Question: I have a 'Type' of '{System.Collections.ObjectModel.ObservableCollection}' and it implements the following interfaces

This is my code to check if the type implements 'IList'
'''
if (type.IsGenericType && type.GetInterfaces().Contains(typeof(IList<>)))
{
type = type.GetGenericArguments()[0];
enclosedType = EnclosedType.List;
}
'''
Why doesn't this work?
I feel like I'm missing something obvious.
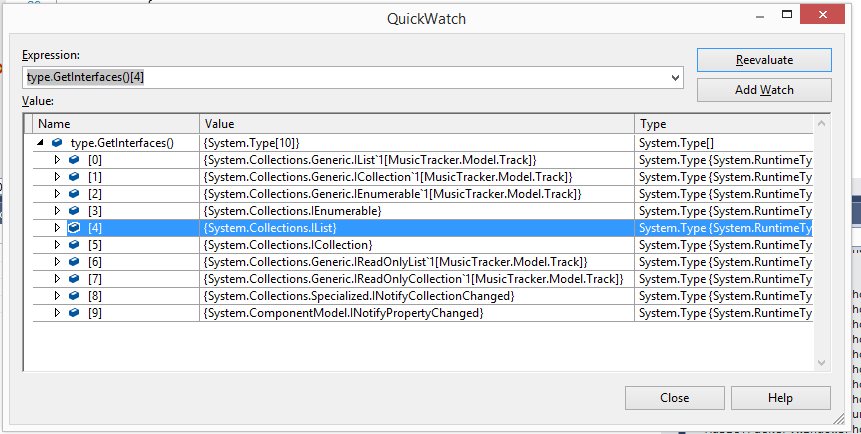
Answer: As stated below. It implements 'IList<TheType>' and not 'IList'
You need to check the generic type definitions for the interfaces.
Example:
'''
type.GetInterfaces()
.Where(i => i.IsGenericType)
.Select(i => i.GetGenericTypeDefinition())
.Contains(typeof(IList<>));
'''